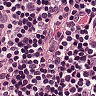
Metastatic tissue present: no